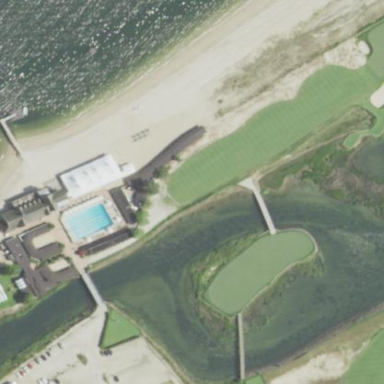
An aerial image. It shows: Rough grassy area used for golf.